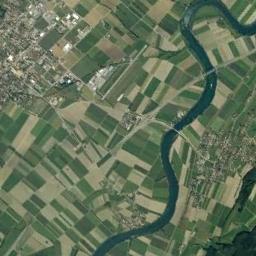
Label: river